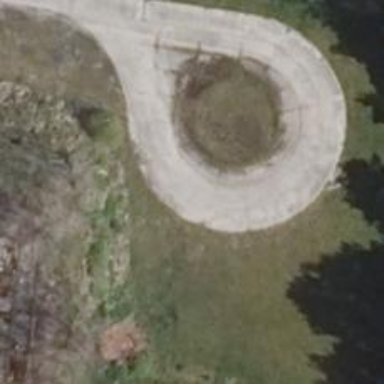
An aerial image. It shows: Concrete service road